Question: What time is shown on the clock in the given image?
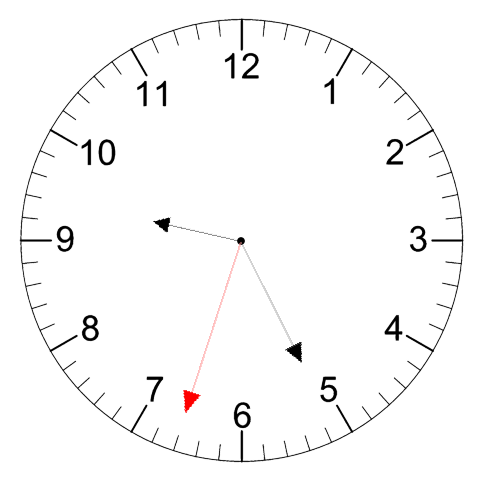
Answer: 09:25:33